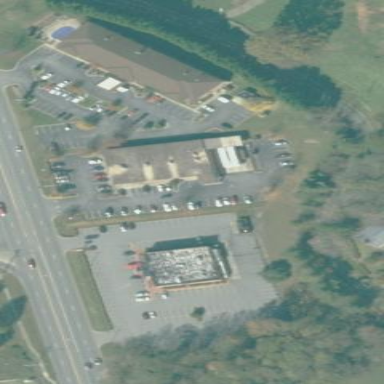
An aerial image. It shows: Retail area.